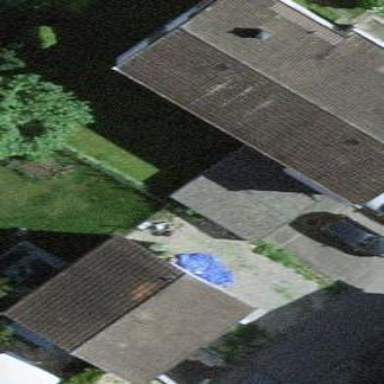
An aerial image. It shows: Garage building.